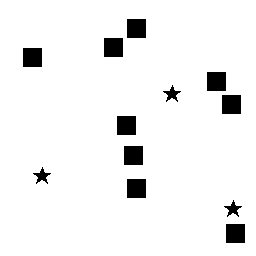
Squares: 9
Triangles: 0
Stars: 3
Total shapes: 12